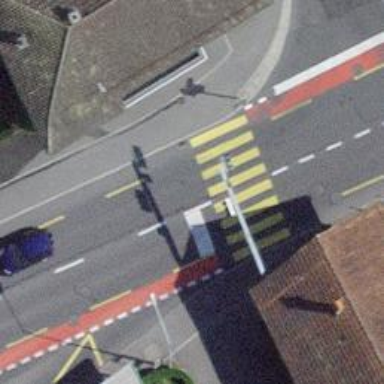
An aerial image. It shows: Crossing with traffic signals and zebra markings.